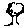
Label: tree